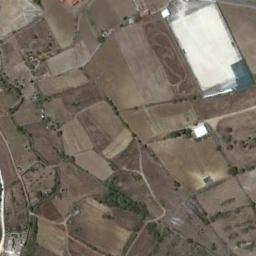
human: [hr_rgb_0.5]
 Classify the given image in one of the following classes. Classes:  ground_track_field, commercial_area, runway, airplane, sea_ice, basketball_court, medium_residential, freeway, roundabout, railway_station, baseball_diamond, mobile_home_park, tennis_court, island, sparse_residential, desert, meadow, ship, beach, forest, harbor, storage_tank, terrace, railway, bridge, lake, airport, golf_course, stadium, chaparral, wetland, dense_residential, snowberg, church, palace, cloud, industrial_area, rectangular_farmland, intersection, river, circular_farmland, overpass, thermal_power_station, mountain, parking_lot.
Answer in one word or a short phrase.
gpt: terrace